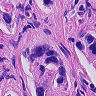
Metastatic tissue present: yes